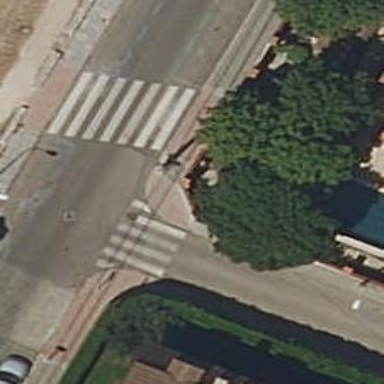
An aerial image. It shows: Marked crossing on the road.